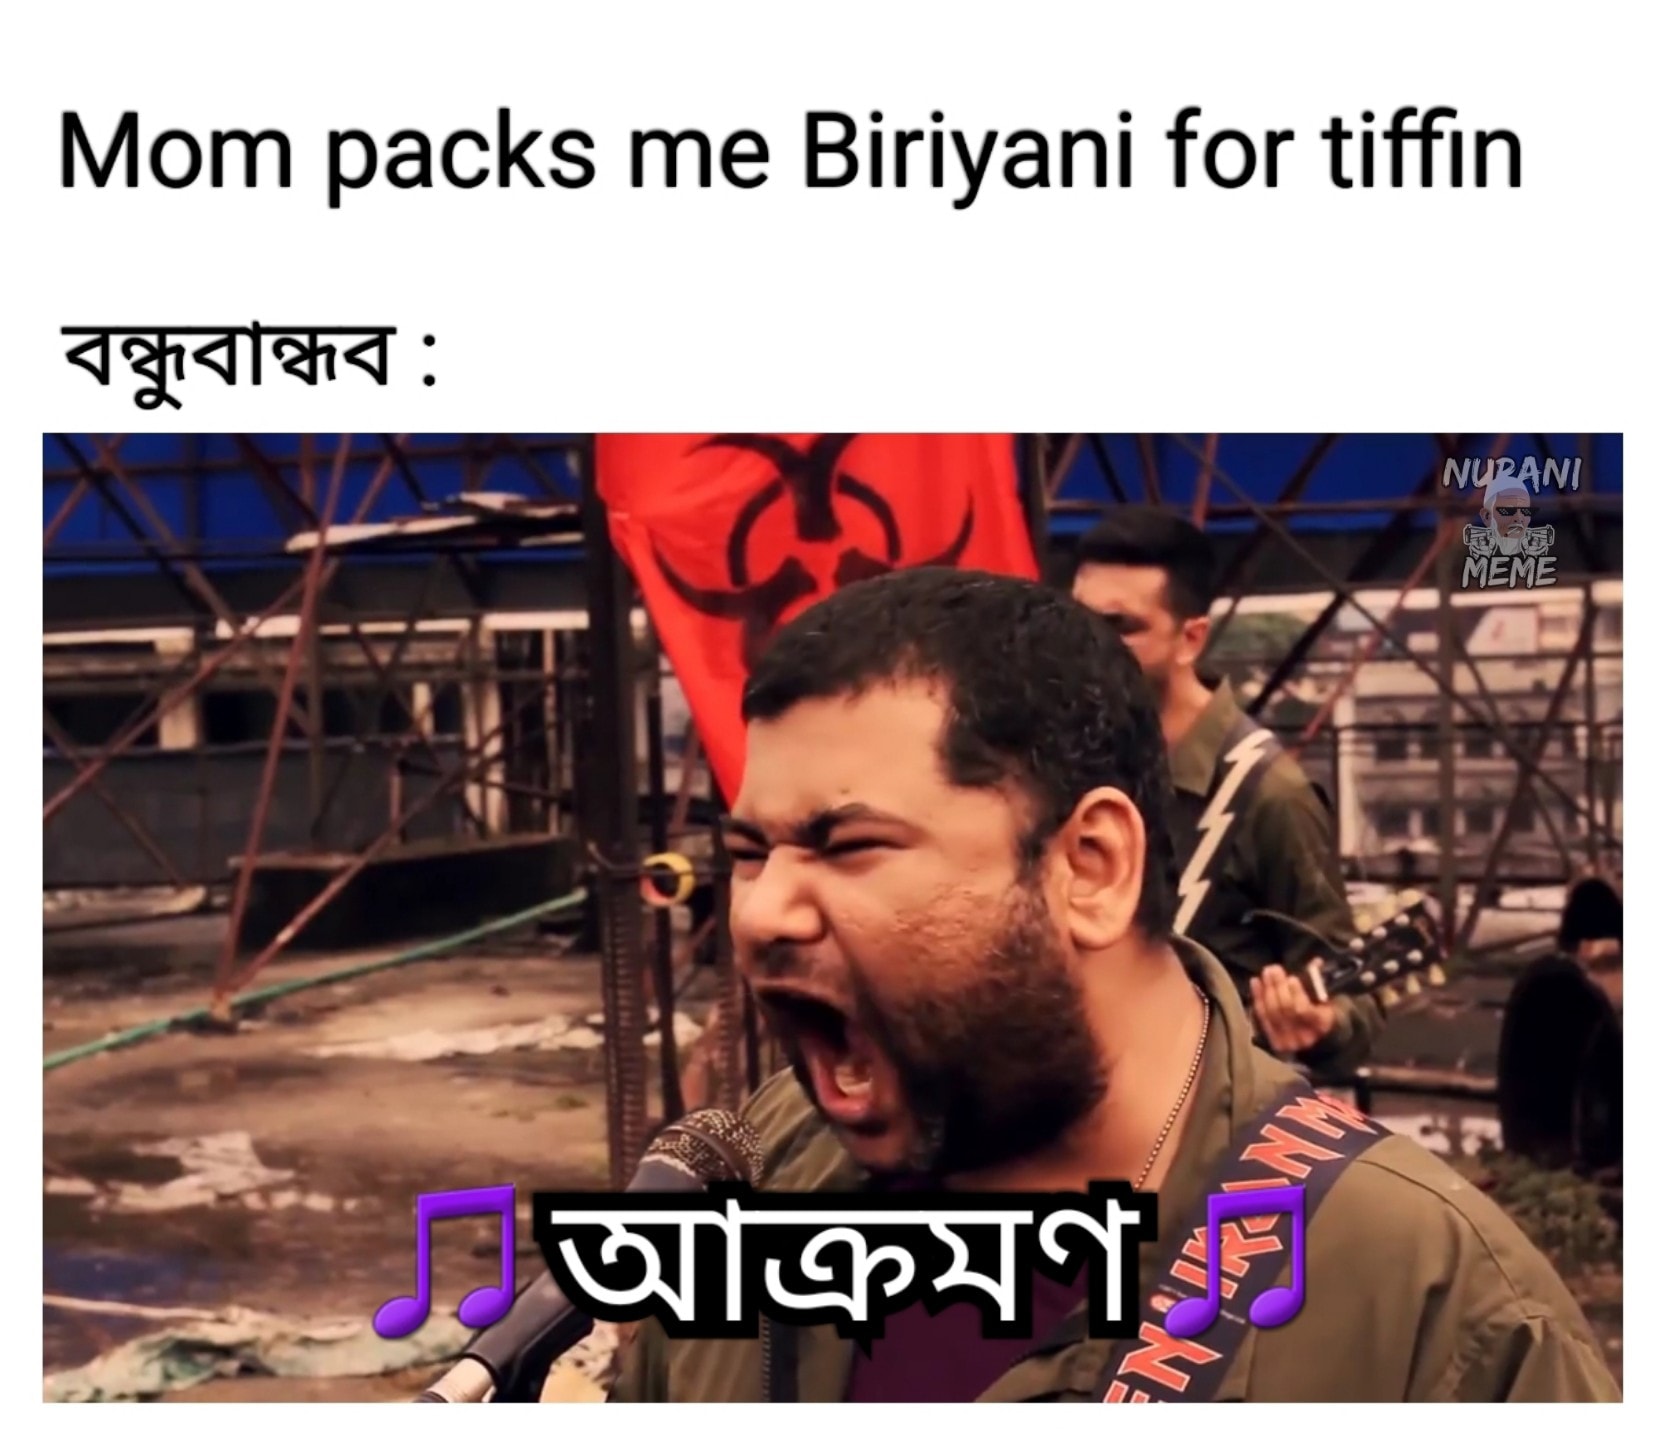
Caption: Mom packs me Biriyani for tiffin   বন্ধুবান্ধবঃ    আক্রমণ
Label: non-hate